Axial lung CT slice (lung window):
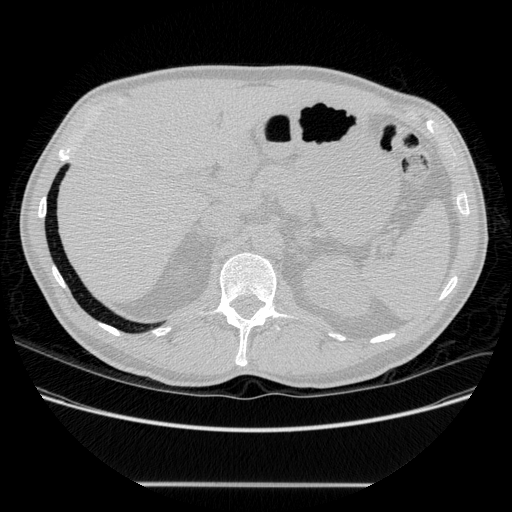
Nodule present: no